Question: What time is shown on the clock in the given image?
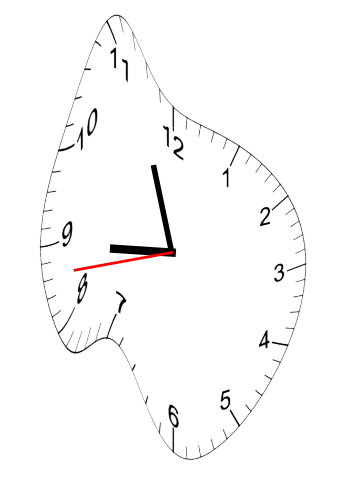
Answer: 08:56:43